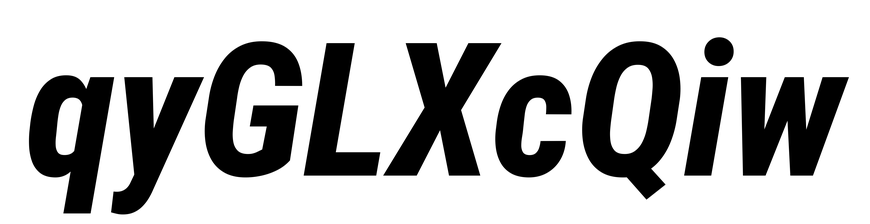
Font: Roboto-Italic_Condensed_ExtraBold_Italic